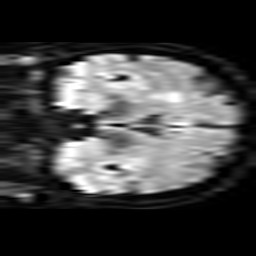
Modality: TRACE
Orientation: coronal
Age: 64
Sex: female
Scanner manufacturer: philips
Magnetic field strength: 3 T
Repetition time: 3.99 s
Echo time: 0.06054 s